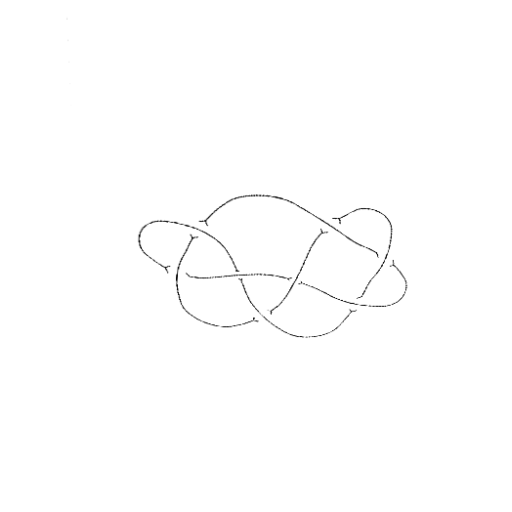
Crossing number: 8